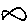
Label: fish